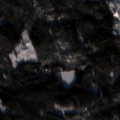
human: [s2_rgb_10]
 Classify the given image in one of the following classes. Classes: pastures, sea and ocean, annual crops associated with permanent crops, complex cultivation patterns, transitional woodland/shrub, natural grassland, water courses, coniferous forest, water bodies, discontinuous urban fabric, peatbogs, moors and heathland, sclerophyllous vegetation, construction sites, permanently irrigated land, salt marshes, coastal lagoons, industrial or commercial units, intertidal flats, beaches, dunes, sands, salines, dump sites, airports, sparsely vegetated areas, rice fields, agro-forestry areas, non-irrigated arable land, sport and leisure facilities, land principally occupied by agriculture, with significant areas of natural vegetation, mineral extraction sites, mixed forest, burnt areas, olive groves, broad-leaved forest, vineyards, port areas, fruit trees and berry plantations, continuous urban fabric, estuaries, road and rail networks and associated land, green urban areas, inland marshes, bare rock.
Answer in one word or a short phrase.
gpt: coniferous forest, mixed forest, transitional woodland/shrub